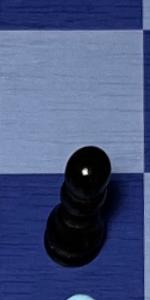
Label: Pawn_Black